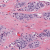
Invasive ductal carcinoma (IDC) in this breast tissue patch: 1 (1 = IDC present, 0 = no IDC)